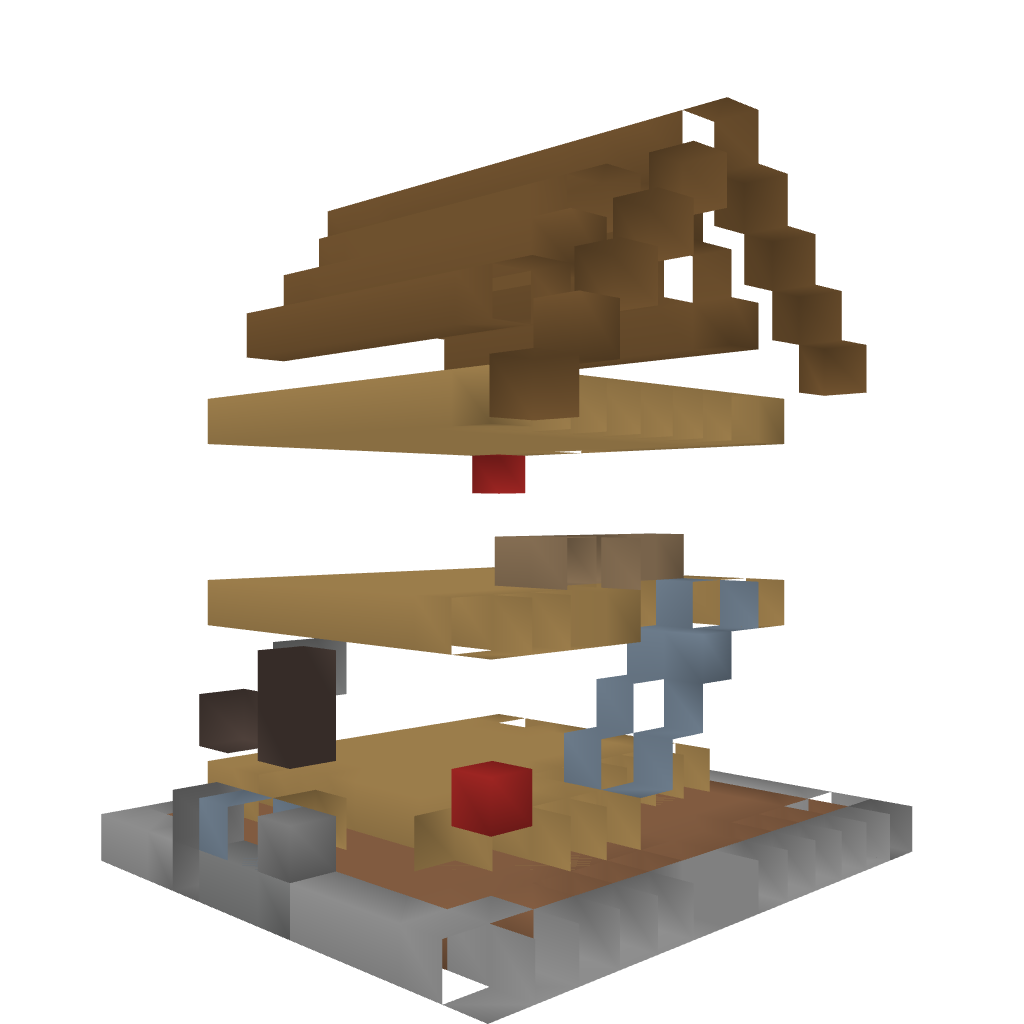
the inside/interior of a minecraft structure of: Medieval Style House II